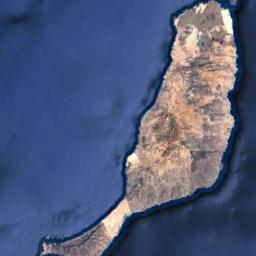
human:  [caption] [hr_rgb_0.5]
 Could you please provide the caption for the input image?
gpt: The land on the island is uneven .

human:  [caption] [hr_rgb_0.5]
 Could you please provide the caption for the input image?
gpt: Irregularly shaped yellow-brown island surrounded by blue sea water .

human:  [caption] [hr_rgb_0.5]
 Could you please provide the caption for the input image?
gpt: The island without vegetation is surrounded by light blue waters .

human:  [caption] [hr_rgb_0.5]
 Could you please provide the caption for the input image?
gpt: The islands in the picture are large in area .

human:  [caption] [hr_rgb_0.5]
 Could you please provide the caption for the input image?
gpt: The brown island is on a blue sea .